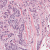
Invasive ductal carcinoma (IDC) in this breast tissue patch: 1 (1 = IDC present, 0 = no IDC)